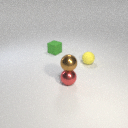
small yellow rubber sphere in front of small green rubber cube